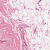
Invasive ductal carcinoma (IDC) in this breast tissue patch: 0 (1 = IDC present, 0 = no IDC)